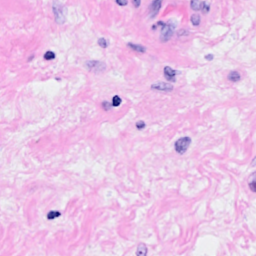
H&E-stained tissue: Breast